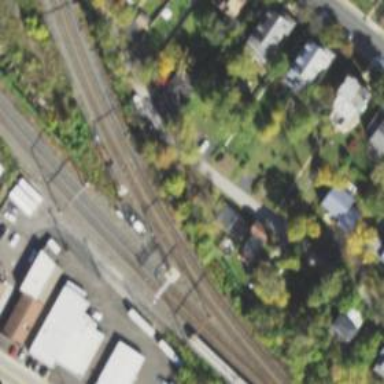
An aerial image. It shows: Railway junction.